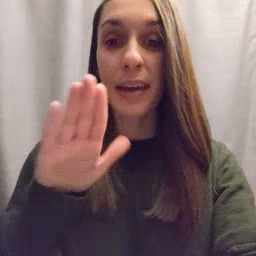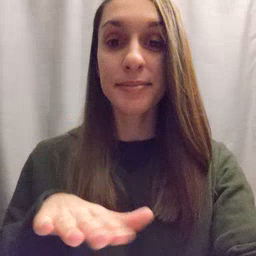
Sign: bad